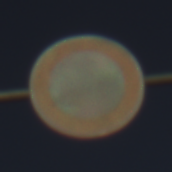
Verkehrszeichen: VerbotFahrzeugeAllerArt
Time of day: MorningAfternoon
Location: Outdoor (Nature)
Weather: Clear
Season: NotSpecified
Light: Natural